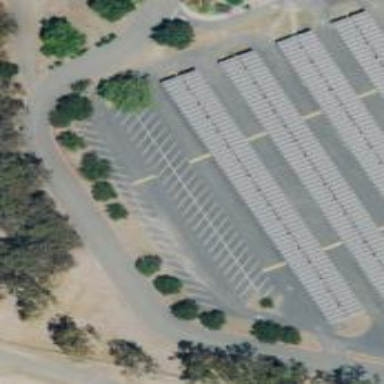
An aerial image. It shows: Solar photovoltaic panel generator located on building's roof.